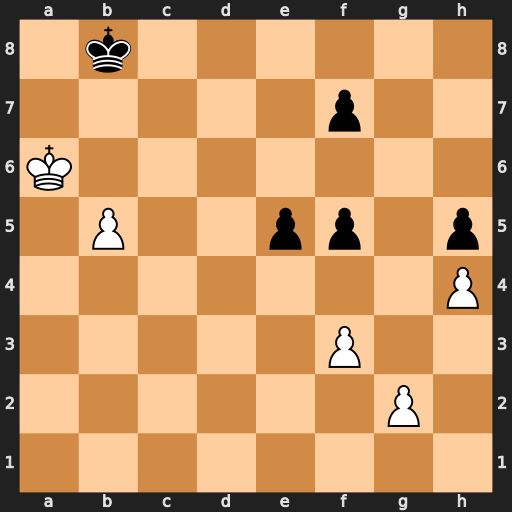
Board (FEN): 1k6/5p2/K7/1P2pp1p/7P/5P2/6P1/8
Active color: w
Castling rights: -
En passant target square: -
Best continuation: g4 fxg4 fxg4 hxg4 h5 g3 h6 g2 h7 g1=Q h8=Q+ Kc7 Qxe5+